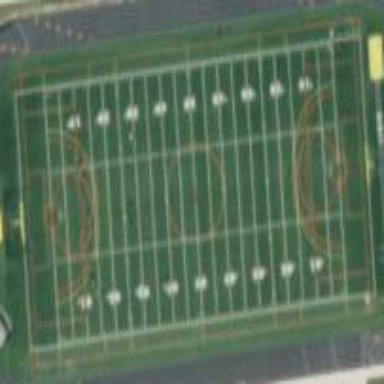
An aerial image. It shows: Unpaved pitch designated for American football.